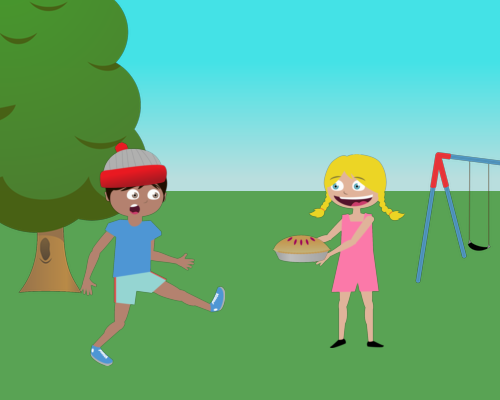
to the left is a medium fluffy tree with a boy long stepping to the right of it wearing a red beanie to the right is a small swing set partially out of frame and to the left of it is a happy girl holding a pie.